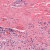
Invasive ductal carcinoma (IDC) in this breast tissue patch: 1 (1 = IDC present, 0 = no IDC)